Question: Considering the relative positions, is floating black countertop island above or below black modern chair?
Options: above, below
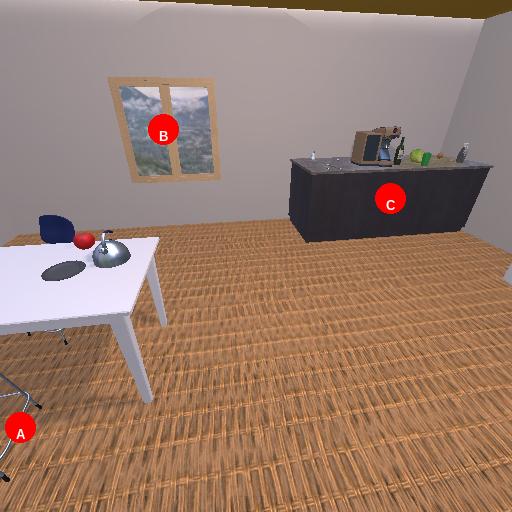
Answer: above